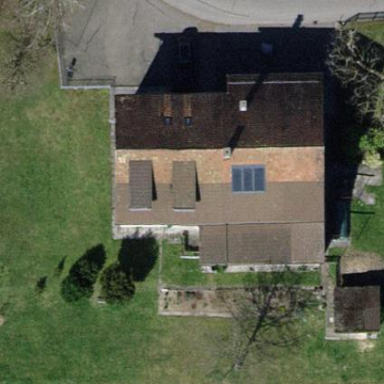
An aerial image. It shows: Detached building with gabled roof.